Question: I'm coding a sample project based on TodoMVC angularjs (<URL> and with a backend api with Google App Engine Cloud Endpoint and I'm having some consistency result when getting the todos liste from App Engine Datastore.
Todo object are stored in the App Engine Datastore using objectify.
A Todo entity is coded as follow:
'''
@Entity
public class Todo {
@Id
private Long id;
private String title;
private boolean completed;
private Date lastEdit;
@Index
private Long userId;
public Todo() {
}
public Todo(String title, boolean completed) {
this.title = title;
this.completed = completed;
}
public Todo(Long id, String title, boolean completed) {
this.id = id;
this.title = title;
this.completed = completed;
}
public Long getId() {
return id;
}
public void setId(Long id) {
this.id = id;
}
public String getTitle() {
return title;
}
public void setTitle(String title) {
this.title = title;
}
public boolean isCompleted() {
return completed;
}
public void setCompleted(boolean completed) {
this.completed = completed;
}
public Long getUserId() {
return userId;
}
public void setUserId(Long userId) {
this.userId = userId;
}
public Date getLastEdit() {
return lastEdit;
}
public void setLastEdit(Date lastEdit) {
this.lastEdit = lastEdit;
}
@Override
public String toString() {
return "Todo{" +
"id=" + id +
", title='" + title + ''' +
", completed=" + completed +
", lastEdit=" + lastEdit +
", userId='" + userId + ''' +
'}';
}
}
'''
Saving a Todo in Datastore is done as follow:
'''
@ApiMethod(name = "create", httpMethod = ApiMethod.HttpMethod.POST)
public Todo create(User user, Todo todo) {
logger.info("creating todo : " + todo.toString());
todo.setUserId(new Long(user.getUserId()));
todo.setLastEdit(new Date());
ofy().save().entity(todo).now();
return todo;
}
@ApiMethod(name = "list", httpMethod = ApiMethod.HttpMethod.GET)
public Collection<Todo> getTodos(User user) {
logger.info("user:" + user);
List<Todo> todos = null;
if (user != null) {
todos = ofy().consistency(ReadPolicy.Consistency.STRONG).load().type(Todo.class).filter("userId", new Long(user.getUserId())).list();
}
logger.info("todos:" + todos);
return todos;
}
'''
Let say I have 4 todos in my list and I set all of them to completed (completed=true).
I check their state in the Datastore viewer:

Then if I request the list a few seconds after I will have the strange consistency issue :
'''
2014-03-08 13:08:43.326
fr.xebia.gae.todo.api.TodoEndpointV2 getTodos: todos:[
Todo{id=5639274879778816, title='velo', completed=false, lastEdit=Fri Mar 07 23:36:08 UTC 2014, userId='104955400895435072612'},
Todo{id=5676830073815040, title='train', completed=true, lastEdit=Sat Mar 08 12:08:30 UTC 2014, userId='104955400895435072612'},
Todo{id=5717271485874176, title='avion', completed=false, lastEdit=Fri Mar 07 23:36:09 UTC 2014, userId='104955400895435072612'},
Todo{id=5757334940811264, title='voiture', completed=true, lastEdit=Sat Mar 08 12:08:32 UTC 2014, userId='104955400895435072612'}]
'''
as you can see the completed value is not set to true for all the todos and their lastEdit date is even not updated
new request 2 minutes later :
'''
2014-03-08 13:10:20.612
fr.xebia.gae.todo.api.TodoEndpointV2 getTodos: todos:[
Todo{id=5639274879778816, title='velo', completed=false, lastEdit=Fri Mar 07 23:36:08 UTC 2014, userId='104955400895435072612'},
Todo{id=5676830073815040, title='train', completed=true, lastEdit=Sat Mar 08 12:08:30 UTC 2014, userId='104955400895435072612'},
Todo{id=5717271485874176, title='avion', completed=false, lastEdit=Fri Mar 07 23:36:09 UTC 2014, userId='104955400895435072612'},
Todo{id=5757334940811264, title='voiture', completed=true, lastEdit=Sat Mar 08 12:08:32 UTC 2014, userId='104955400895435072612'}]
'''
and new request 17 minutes later, still not the good values ...
'''
2014-03-08 13:27:07.918
fr.xebia.gae.todo.api.TodoEndpointV2 getTodos: todos:[Todo{id=5639274879778816, title='velo', completed=false, lastEdit=Fri Mar 07 23:36:08 UTC 2014, userId='104955400895435072612'},
Todo{id=5676830073815040, title='train', completed=true, lastEdit=Sat Mar 08 12:08:30 UTC 2014, userId='104955400895435072612'},
Todo{id=5717271485874176, title='avion', completed=false, lastEdit=Fri Mar 07 23:36:09 UTC 2014, userId='104955400895435072612'},
Todo{id=5757334940811264, title='voiture', completed=true, lastEdit=Sat Mar 08 12:08:32 UTC 2014, userId='104955400895435072612'}]
'''
Does someone knows why their is such differences between what is queried with Objectify and with what is viewable with the GAE Datastore viewer backoffice ?
Is is consistency issue ? but if so why the datastore viewer doesn't have the same issue ?
Am I misusing objectify when querying (event if I set ofy().consistency(ReadPolicy.Consistency.STRONG) when running filter) ?
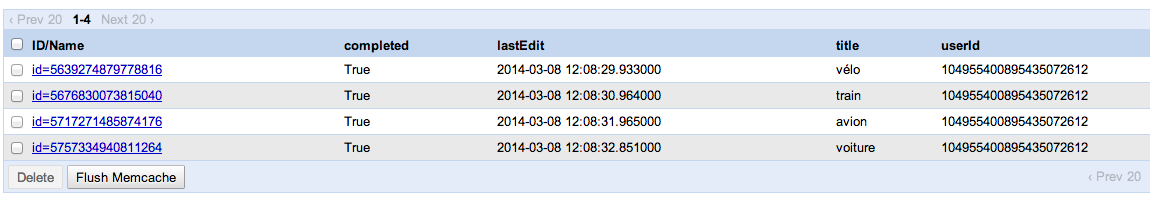
Answer: I didn't read well the objectify setup and I missed the part where it tells that one should add the following to the web.xml
'''
<filter>
<filter-name>ObjectifyFilter</filter-name>
<filter-class>com.googlecode.objectify.ObjectifyFilter</filter-class>
</filter>
<filter-mapping>
<filter-name>ObjectifyFilter</filter-name>
<url-pattern>/*</url-pattern>
</filter-mapping>
'''